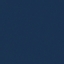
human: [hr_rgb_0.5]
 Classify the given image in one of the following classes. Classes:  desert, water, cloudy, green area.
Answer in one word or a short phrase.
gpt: water